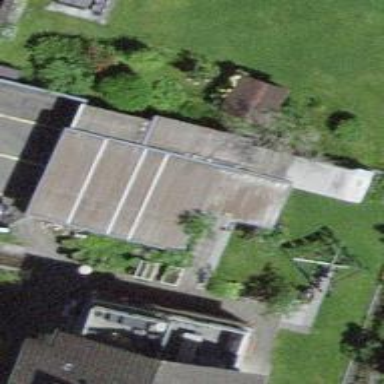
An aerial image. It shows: View of roof of building.